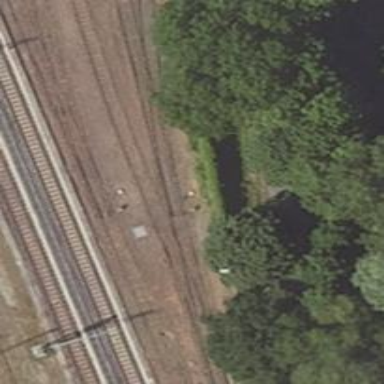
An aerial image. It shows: Railway switch.